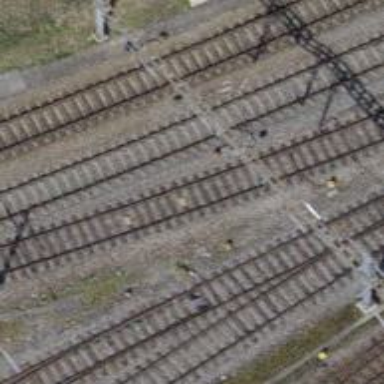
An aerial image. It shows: Siding railway track with electrified contact line.